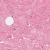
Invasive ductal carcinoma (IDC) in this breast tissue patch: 0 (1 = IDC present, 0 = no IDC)